Question: I am traying to prepare own dynamicly generated FeedCount for my own subscription service. I think this will be a good idea to support convention for setting colors via URL which is well known from FeedBurner,
'''
http://feeds.feedburner.com/~fc/Ekundelekpl?bg=99CCFF&fg=000000&anim=0
'''
this URLs produce such image.

'fg' is means a text color, 'bg' means here a dark blue color. However light blue (ccffff) is here generated according to some rule.
Is this a some kind popular convert color convention, which is well known in webdeveloper/designers world?
I checked few other pairs of color, but I count figure out what the rule is.
There is 216 available colors. Here is twelve pairs which I have extracted:
'''
000000,7e7e7e
000033,8a8a8a
000066,909090
000099,9999CC
0000CC,9999FF
0000FF,9999FF
006600,909090
006633,99CC99
006666,A2A2A2
006699,99CCCC
0066CC,99CCFF
0066FF,99CCFF
'''
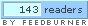
Answer: I did it in another way.
I decided to use feedburner as template. I download proper image and override parts which interest me.
<URL>